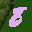
Label: 8